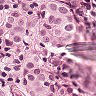
Metastatic tissue present: yes